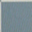
Piece: xx